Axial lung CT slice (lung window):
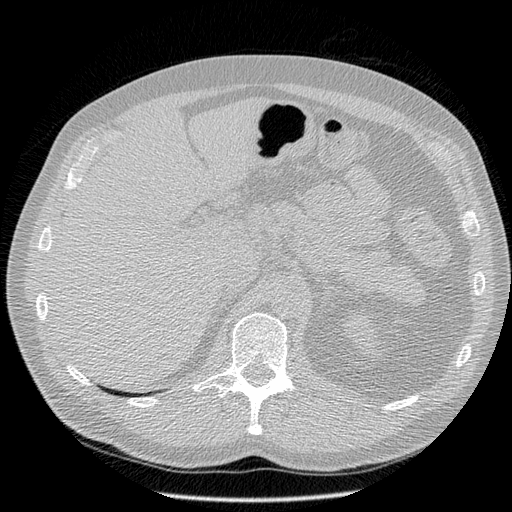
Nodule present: no